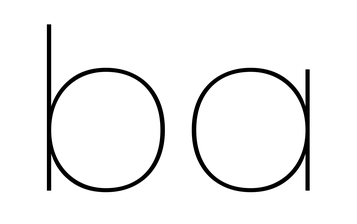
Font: Poppins-Thin